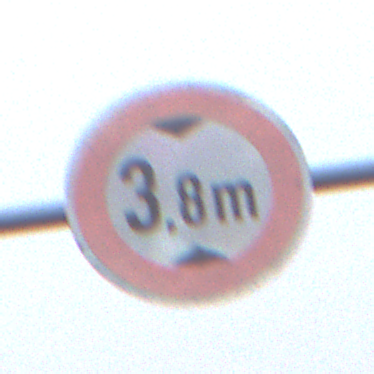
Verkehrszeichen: TatsaechlicheHoehe
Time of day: MorningAfternoon
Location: Outdoor (RoadRail)
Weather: Overcast
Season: NotSpecified
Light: Natural